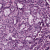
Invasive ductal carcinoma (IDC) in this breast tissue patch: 1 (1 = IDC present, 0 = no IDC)